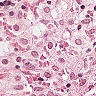
Metastatic tissue present: no